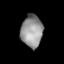
Tissue: lung
Cell type: Others
Senescence score: 0.177
Nuclear area (px): 677
Mean DAPI intensity: 148.631